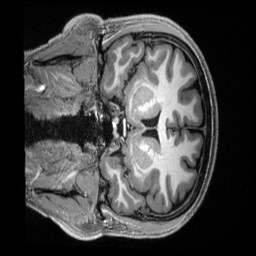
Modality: T1w
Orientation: coronal
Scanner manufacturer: siemens
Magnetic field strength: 3 T
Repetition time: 2.5 s
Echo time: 0.00231 s